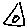
Label: triangle